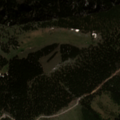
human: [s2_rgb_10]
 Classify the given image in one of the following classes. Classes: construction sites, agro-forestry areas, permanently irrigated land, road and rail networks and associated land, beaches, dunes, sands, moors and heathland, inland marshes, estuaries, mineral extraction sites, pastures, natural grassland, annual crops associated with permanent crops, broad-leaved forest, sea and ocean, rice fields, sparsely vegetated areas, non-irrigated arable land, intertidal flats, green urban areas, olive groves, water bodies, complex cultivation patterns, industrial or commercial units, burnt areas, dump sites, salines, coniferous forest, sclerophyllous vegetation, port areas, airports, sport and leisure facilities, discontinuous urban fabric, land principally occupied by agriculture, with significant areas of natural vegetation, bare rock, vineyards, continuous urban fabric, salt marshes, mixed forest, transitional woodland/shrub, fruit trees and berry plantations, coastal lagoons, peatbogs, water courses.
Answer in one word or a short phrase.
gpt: coniferous forest, natural grassland, moors and heathland